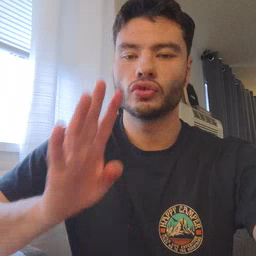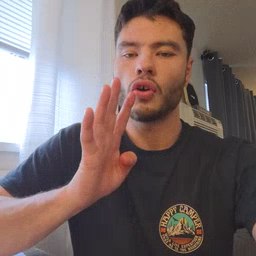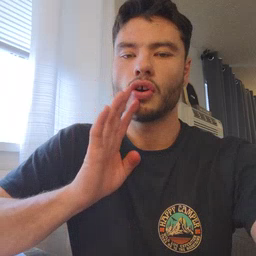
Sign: talk